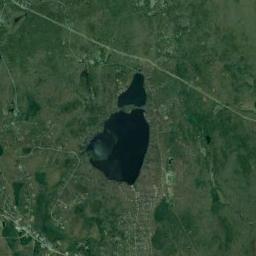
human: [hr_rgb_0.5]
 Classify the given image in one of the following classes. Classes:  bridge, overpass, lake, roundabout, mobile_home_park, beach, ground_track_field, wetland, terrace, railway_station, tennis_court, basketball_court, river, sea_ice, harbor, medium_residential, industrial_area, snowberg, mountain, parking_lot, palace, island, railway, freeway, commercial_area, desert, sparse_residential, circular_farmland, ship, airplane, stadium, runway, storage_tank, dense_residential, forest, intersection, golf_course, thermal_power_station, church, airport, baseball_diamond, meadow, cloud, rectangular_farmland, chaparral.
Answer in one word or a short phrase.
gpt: lake